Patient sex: F
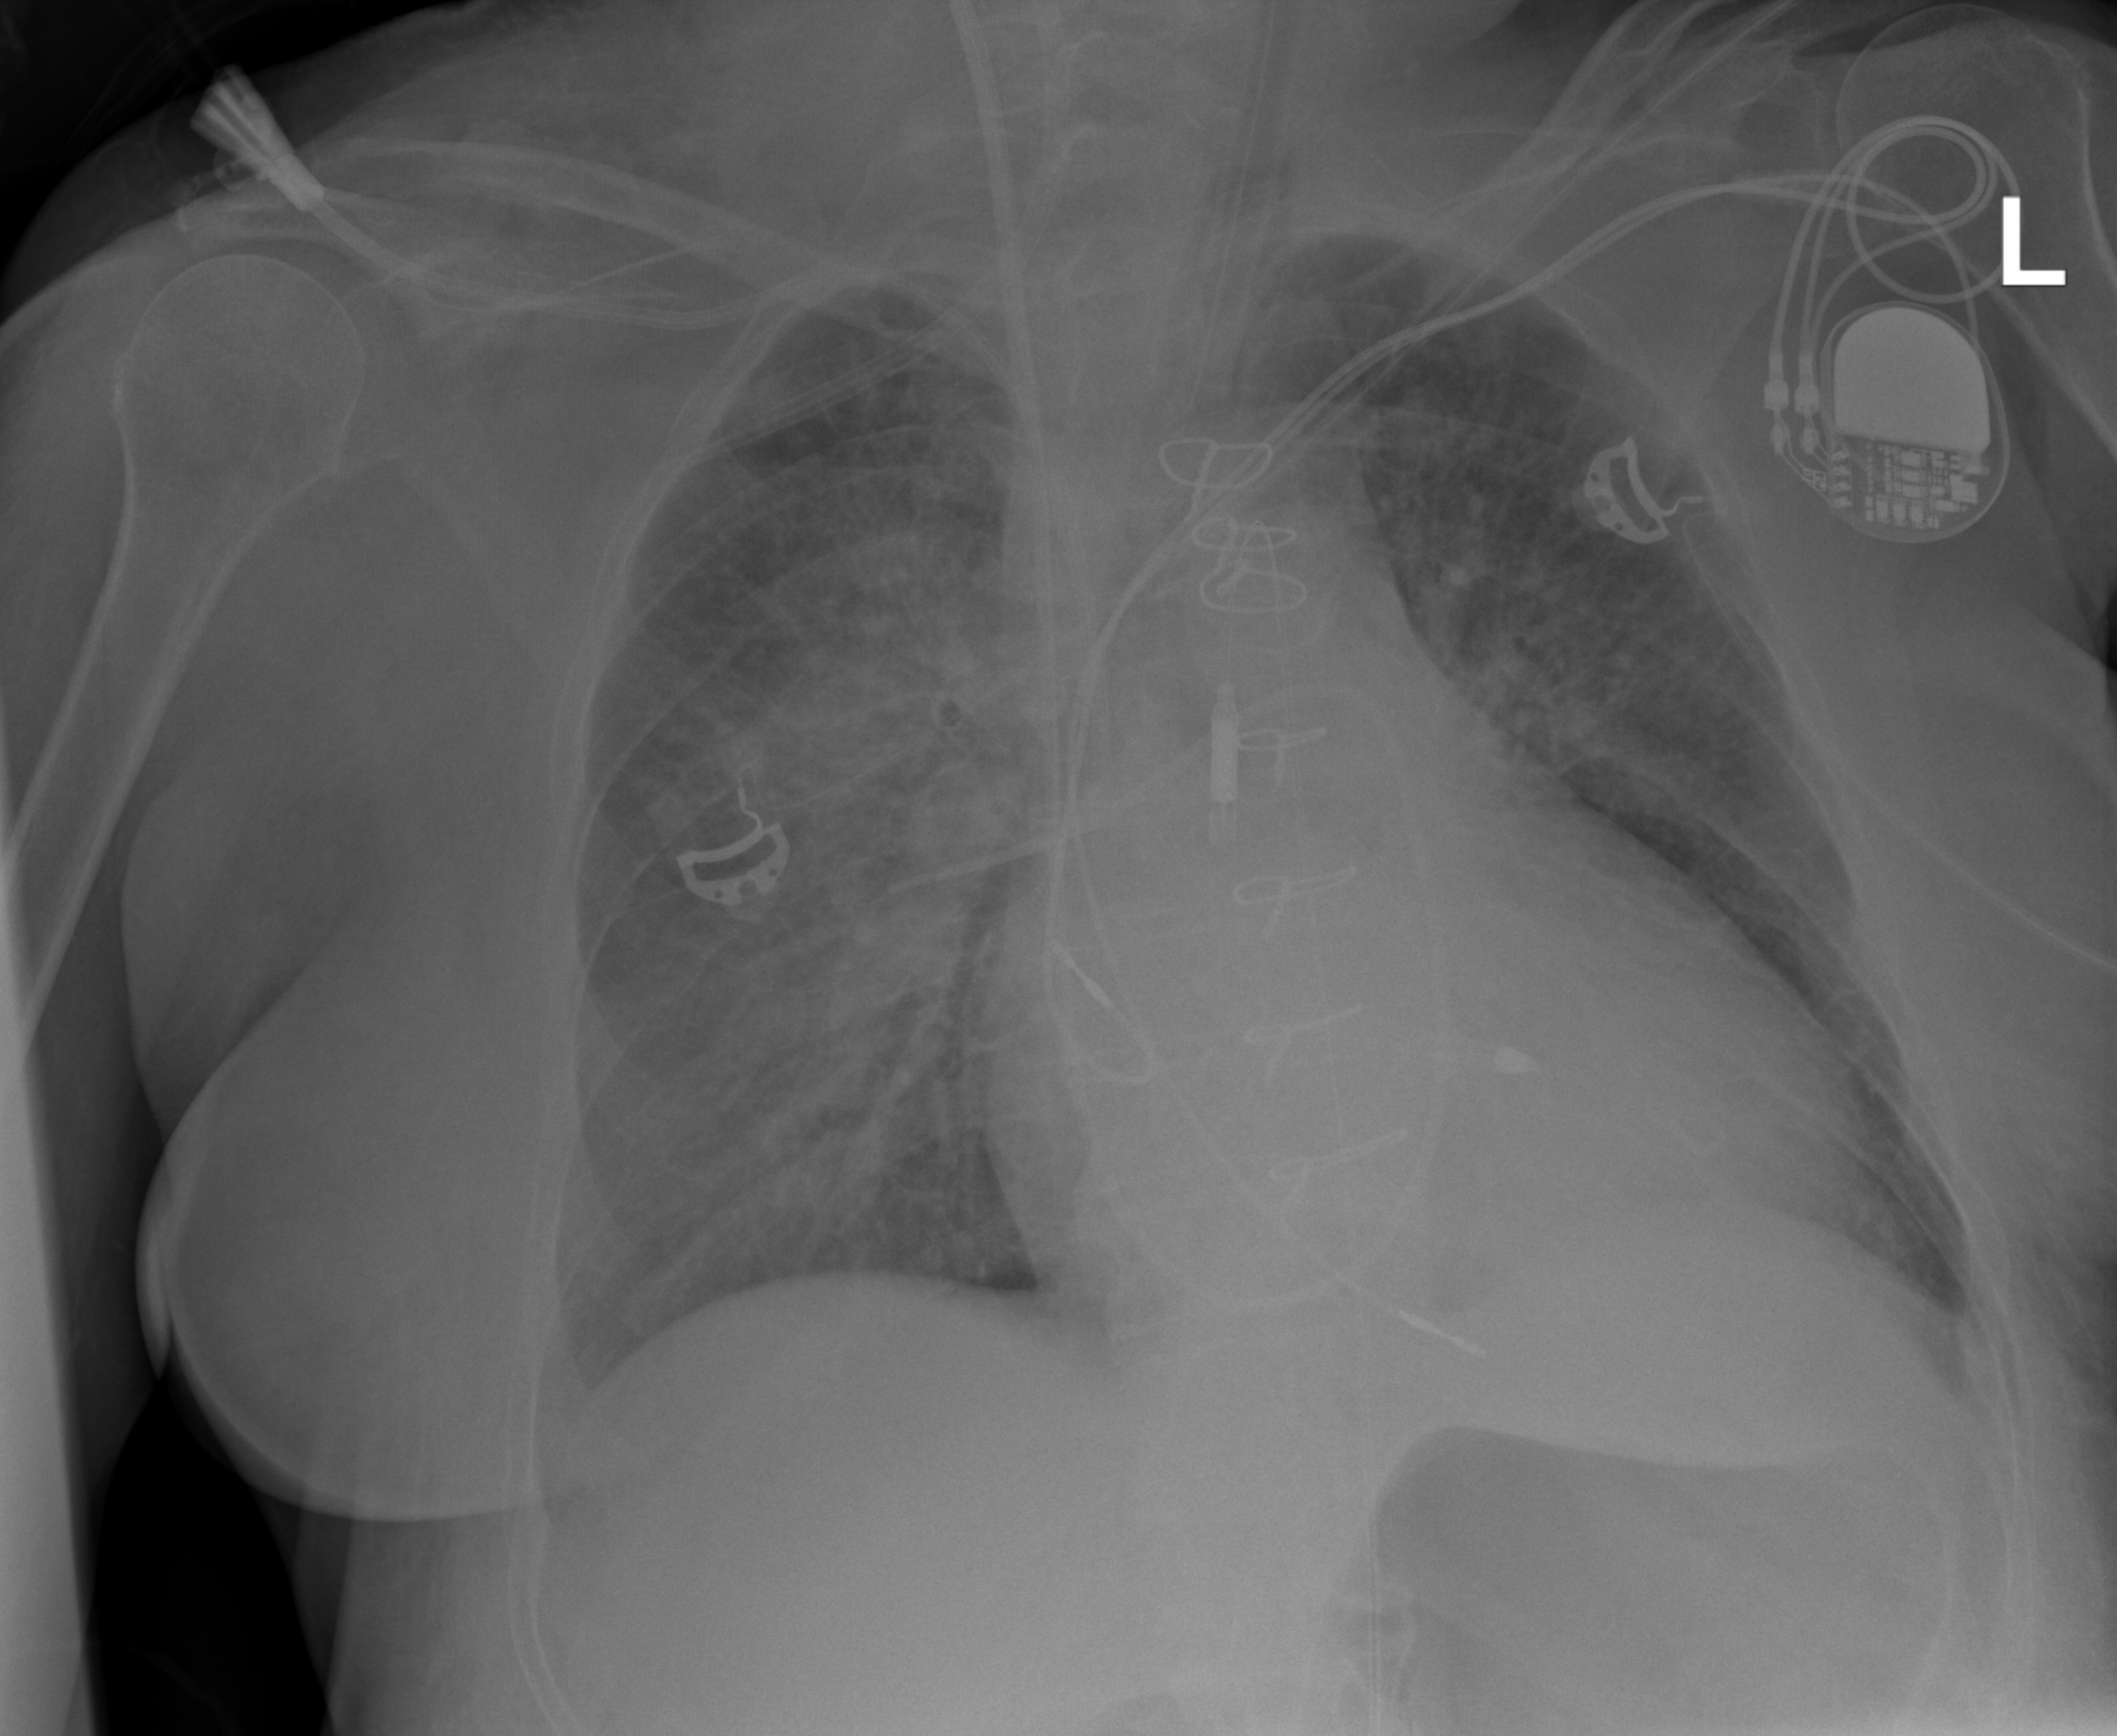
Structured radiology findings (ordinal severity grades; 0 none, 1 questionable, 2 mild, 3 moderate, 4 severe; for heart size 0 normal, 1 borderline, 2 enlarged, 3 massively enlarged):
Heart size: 1
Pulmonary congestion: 3
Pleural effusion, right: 0
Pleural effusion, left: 0
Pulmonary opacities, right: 3
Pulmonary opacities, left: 3
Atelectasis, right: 2
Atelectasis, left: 2